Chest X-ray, PA view. Patient: 31 years old, sex F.
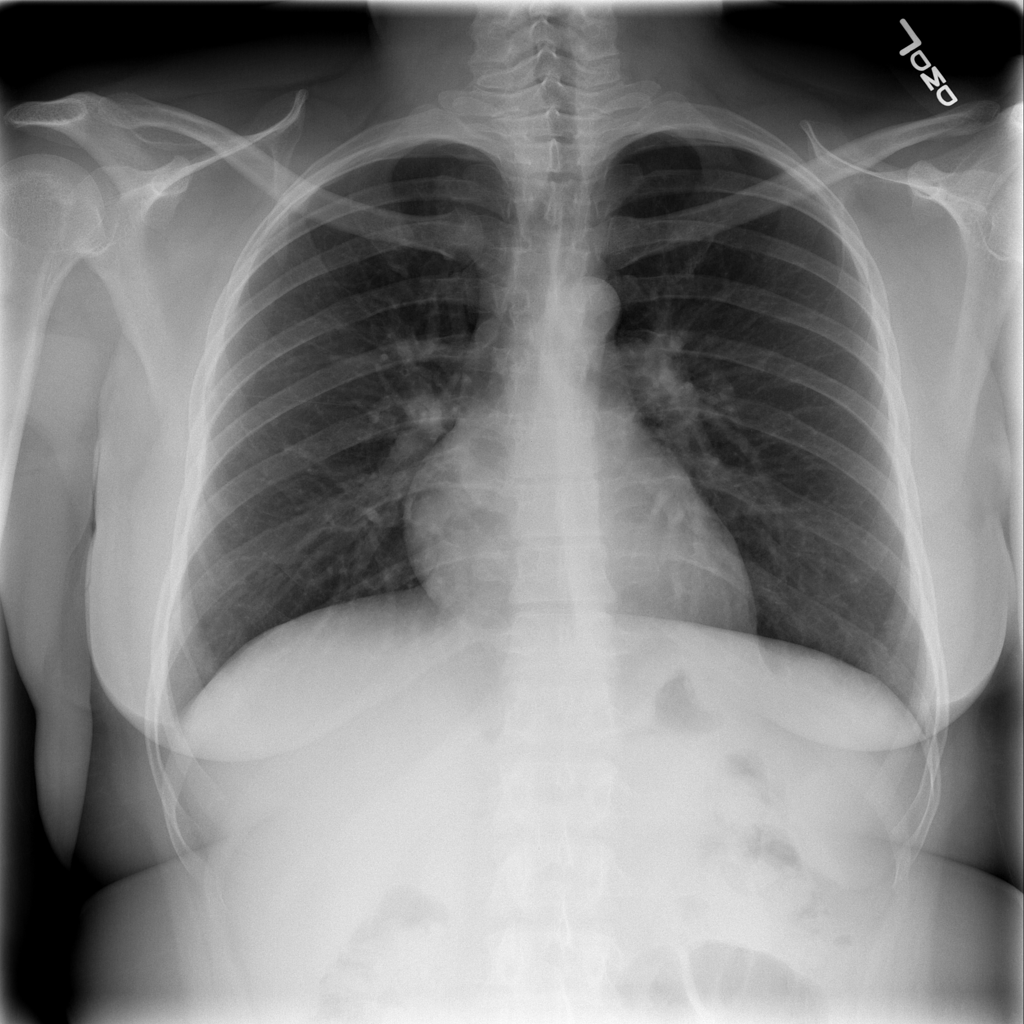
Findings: No Finding